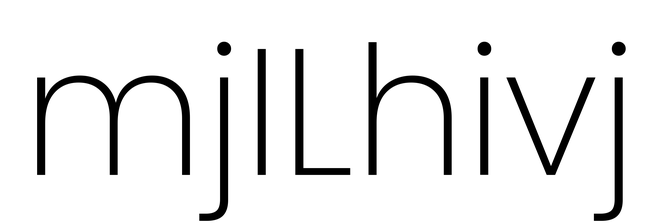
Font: Poppins-ExtraLight